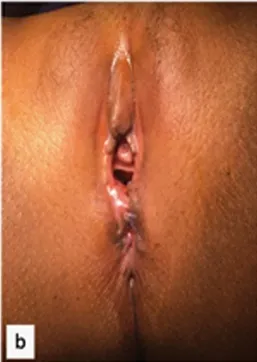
The three perineal injuries at EUA after the perineal repair was performed. Case 2.
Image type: medical_photograph (other_medical_photograph)